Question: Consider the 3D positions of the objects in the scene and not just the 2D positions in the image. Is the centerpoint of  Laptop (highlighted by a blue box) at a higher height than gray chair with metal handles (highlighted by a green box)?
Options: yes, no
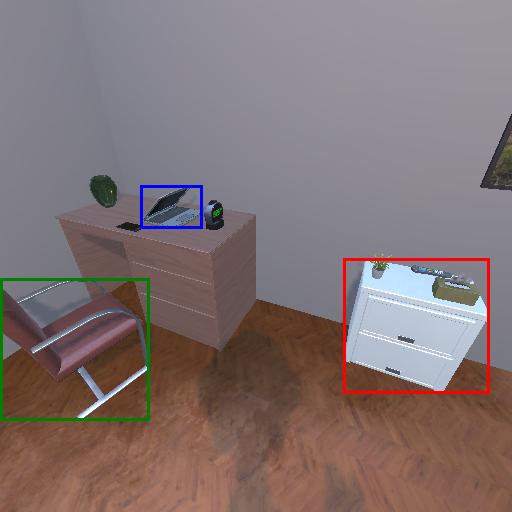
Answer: yes